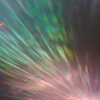
Label: sunburn